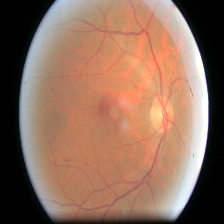
Diabetic retinopathy grade: Moderate